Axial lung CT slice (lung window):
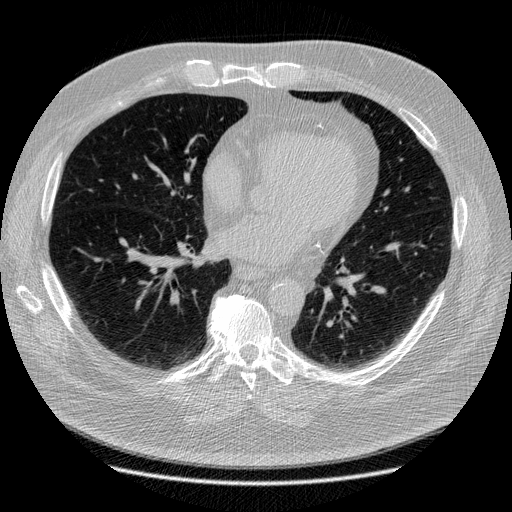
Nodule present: no